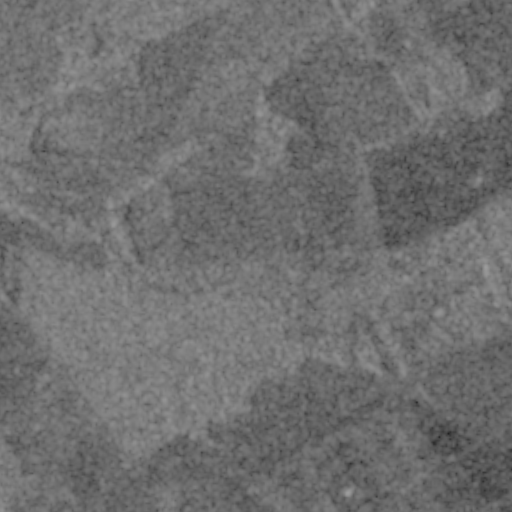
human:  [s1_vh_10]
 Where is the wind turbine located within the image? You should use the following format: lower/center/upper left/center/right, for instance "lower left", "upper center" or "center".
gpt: The wind turbine is located in the lower left of the image.
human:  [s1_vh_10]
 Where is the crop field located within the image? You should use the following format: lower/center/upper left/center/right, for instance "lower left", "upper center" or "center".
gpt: There is no crop field in the image.

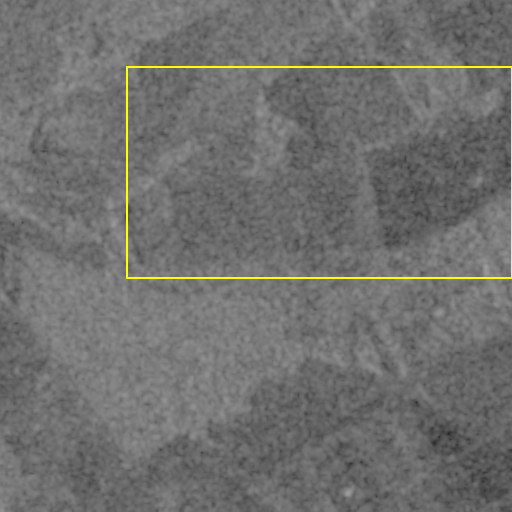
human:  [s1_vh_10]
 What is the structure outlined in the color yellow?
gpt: The structure outlined in yellow is a crop field.
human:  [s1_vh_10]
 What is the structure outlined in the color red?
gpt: There is no red outline.